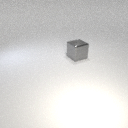
large gray metal cube